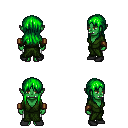
a pixel art fantasy rpg character, female body template, orc, green skin, green robe, white pants, green unkempt hairstyle, leather bracers, black shoes, four views (front, back, left, right), 2x2 character sprite sheet, small pixel art, hard edges, no anti-aliasing